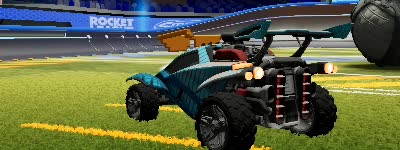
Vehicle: octane